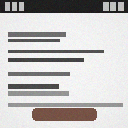
Screen state: on